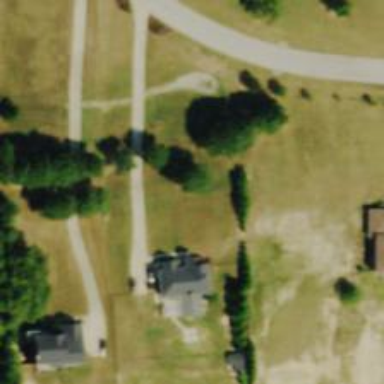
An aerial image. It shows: Driveway.